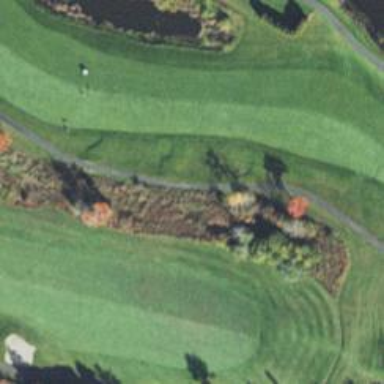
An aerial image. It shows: Pathway for golfing.